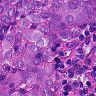
Metastatic tissue present: yes